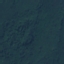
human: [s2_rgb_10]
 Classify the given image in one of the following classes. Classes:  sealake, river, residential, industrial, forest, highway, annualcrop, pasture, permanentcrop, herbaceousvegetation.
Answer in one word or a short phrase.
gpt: Forest